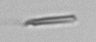
Label: fiber